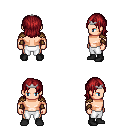
a pixel art fantasy rpg character, male body template, human, light skin, leather shoulder armor, white pants, brunette long bangs hairstyle, silver tiara, leather bracers, black shoes, four views (front, back, left, right), 2x2 character sprite sheet, small pixel art, hard edges, no anti-aliasing